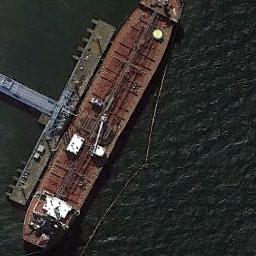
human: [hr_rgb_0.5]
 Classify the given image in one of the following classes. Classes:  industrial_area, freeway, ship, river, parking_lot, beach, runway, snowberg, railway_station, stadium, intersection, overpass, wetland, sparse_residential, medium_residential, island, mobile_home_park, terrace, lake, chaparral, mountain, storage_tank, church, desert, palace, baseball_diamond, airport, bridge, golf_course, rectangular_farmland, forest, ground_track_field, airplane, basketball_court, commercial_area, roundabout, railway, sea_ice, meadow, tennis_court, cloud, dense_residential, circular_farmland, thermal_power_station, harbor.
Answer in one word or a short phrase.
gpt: ship